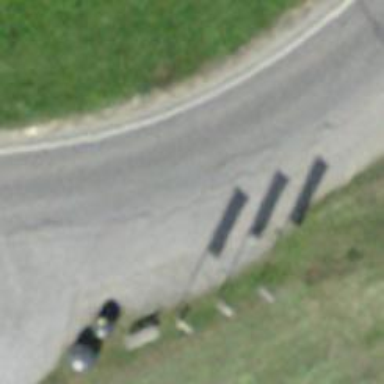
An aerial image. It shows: Guidepost with information.